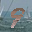
Label: 9